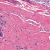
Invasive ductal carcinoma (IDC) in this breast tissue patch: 0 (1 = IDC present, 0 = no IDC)